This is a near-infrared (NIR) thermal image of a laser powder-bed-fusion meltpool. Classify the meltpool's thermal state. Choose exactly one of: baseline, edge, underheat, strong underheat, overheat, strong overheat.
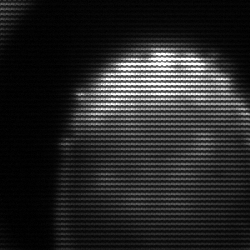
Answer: edge